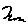
Label: zigzag